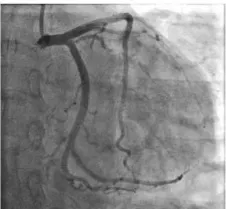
Coronary angiography results for Case 1. Left coronary artery: Caudal 30.
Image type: radiology (ultrasound)